【题型】解答题　【知识点】解析几何　【难度】medium
27．（2025·上海浦东新·二模）已知椭圆$C_1$的方程为$\dfrac{x^2}{3}+y^2=1$，右顶点为$A$，上顶点为$B$，椭圆$C_2$的中心位于坐标原点，两个椭圆的离心率相等.

\noindent
(1)若椭圆$C_2$的方程是$\dfrac{x^2}{a^2}+\dfrac{y^2}{2a}=1(a>0)$，焦点在$x$轴上，求$a$的值；

\noindent
(2)设椭圆$C_2$的焦点在$x$轴上，直线$AB$与$C_2$相交于点$C$、$D$，若$|CD|=3|AB|$，求$C_2$的标准方程；

\noindent
(3)设椭圆$C_2$的焦点在$y$轴上，点$P$在$C_1$上，点$Q$在$C_2$上，若存在$\triangle APQ$是等腰直角三角形，且$|AP|=|AQ|$，求$C_2$的长轴的取值范围.

\vspace{0.4cm}
【解答】
\noindent
【答案】(1)$a=6$

\noindent
(2)$\dfrac{x^2}{15}+\dfrac{y^2}{5}=1$

\noindent
(3)$[2\sqrt3,6\sqrt3]$

\vspace{0.4cm}
\noindent
【分析】(1)运用离心率公式计算即可；

\noindent
(2)先求出$|AB|=2$，得到直线$AB$的方程，设$C_2$的方程为$x^2+3y^2=\lambda(\lambda>0)$，$C(x_1,y_1)$，$D(x_2,y_2)$，直线联立，运用弦长公式得到$|CD|$，求出$\lambda=15$即可；

\noindent
(3)先设出$C_2$的方程，因为有$AP\perp AQ$且$|AP|^2=|AQ|^2$的条件，所以任取$C_1$上一点$P(x_0,y_0)$（不与点$A$重合），算出$|AP|^2$和直线的斜率$k_{AP}$，接着设出点$Q$的坐标，算出$|AQ|^2$。由于$AP\perp AQ$，得出直线$AQ$方程，进而得到$x_Q-\sqrt3$与$k_{AP}$，$y_Q$的关系，结合$|AP|^2=|AQ|^2$以及曲线方程进一步求解$\lambda$，最终得到长轴取值范围即可.

\vspace{0.4cm}
\noindent
【详解】(1)由题，椭圆$C_1$的离心率为$\dfrac{\sqrt6}{3}$，椭圆$C_2$的离心率为$\dfrac{\sqrt{a^2-2a}}{a}$，

\noindent
$\dfrac{\sqrt6}{3}=\dfrac{\sqrt{a^2-2a}}{a}$，解得$a=6$.

\noindent
(2)由题，$A(\sqrt3,0)$，$B(0,1)$，所以$|AB|=2$，直线$AB$的方程为$y=-\dfrac{\sqrt3}{3}x+1$，

\noindent
设$C_2$的方程$x^2+3y^2=\lambda(\lambda>0)$，$C(x_1,y_1)$，$D(x_2,y_2)$，

\noindent
联立直线$AB$与椭圆$C_2$的方程$\begin{cases}y=-\dfrac{\sqrt3}{3}x+1\\x^2+3y^2=\lambda\end{cases}$，代入整理得$2x^2-2\sqrt3x+3-\lambda=0$，

\noindent
$\Delta=12-8(3-\lambda)=8\lambda-12>0$，可得$\lambda>12$，

\noindent
由韦达定理得$x_1+x_2=\sqrt3$，$x_1x_2=\dfrac{3-\lambda}{2}$，

\noindent
故$|CD|=\sqrt{1+\left(-\dfrac{\sqrt3}{3}\right)^2}|x_1-x_2|=\dfrac{2}{\sqrt3}\sqrt{(x_1+x_2)^2-4x_1x_2}=\dfrac{2}{\sqrt3}\sqrt{3-2(3-\lambda)}=\dfrac{2}{\sqrt3}\sqrt{2\lambda-3}$，

\noindent
又$|CD|=3|AB|=6$，$\dfrac{2}{\sqrt3}\sqrt{2\lambda-3}=6$，解得$\lambda=15$，

\noindent
所以$C_2$的标准方程为$\dfrac{x^2}{15}+\dfrac{y^2}{5}=1$.

\noindent
(3)由题，设$C_2$的方程$3x^2+y^2=\lambda(\lambda>0)$，

\noindent
由题意，$AP\perp AQ$且$|AP|^2=|AQ|^2$，

\noindent
任取$C_1$上一点$P(x_0,y_0)$（不与点$A$重合），则$|AP|^2=(x_0-\sqrt3)^2+y_0^2$，$k_{AP}=\dfrac{y_0}{x_0-\sqrt3}$，

\noindent
设$Q(x_Q,y_Q)$，则$|AQ|^2=(x_Q-\sqrt3)^2+y_Q^2$，

\noindent
直线$AQ$的方程$x=\dfrac{1}{k_{AQ}}y+\sqrt3=-k_{AP}y+\sqrt3$，故$x_Q-\sqrt3=-k_{AP}y_Q$，

\noindent
代入得$|AQ|^2=(x_Q-\sqrt3)^2+y_Q^2=(k_{AP}^2+1)y_Q^2=\dfrac{(x_0-\sqrt3)^2+y_0^2}{(x_0-\sqrt3)^2}y_Q^2=\dfrac{|AP|^2}{(x_0-\sqrt3)^2}y_Q^2$，

\noindent
因为$|AP|^2=|AQ|^2$，解得$y_Q^2=(x_0-\sqrt3)^2$，

\noindent
由对称性，不妨设$y_Q=x_0-\sqrt3$，代回直线$AQ$方程可解得$Q(\sqrt3-y_Q,x_0-\sqrt3)$，

\noindent
而点$Q$位于$C_2$上，所以$\lambda=3(\sqrt3-y_Q)^2+(x_0-\sqrt3)^2=3(y_0^2-2\sqrt3y_0+3)+x_0^2-2\sqrt3x_0+3=(x_0^2+3y_0^2)+12-2\sqrt3(x_0+3y_0)$，

\noindent
$P(x_0,y_0)$为$C_1$上一点，所以$x_0^2+3y_0^2=3$为定值，化简得$\lambda=15-2\sqrt3(x_0+3y_0)$，

\noindent
设$x_0+3y_0=b$，$P(x_0,y_0)$为$C_1$上一点，则$\begin{cases}\dfrac{x_0^2}{3}+y_0^2=1\\x_0+3y_0=b\end{cases}$有解，

\noindent
整理得$12y_0^2-6by_0+b^2-3=0$，$\Delta=36b^2-48(b^2-3)=12(12-b^2)\ge0$，

\noindent
解得$b\in[-2\sqrt3,2\sqrt3]$，所以$\lambda=15-2\sqrt3b\in[3,27]$，

\noindent
故$C_2$的长轴$2\sqrt\lambda\in[2\sqrt3,6\sqrt3].$

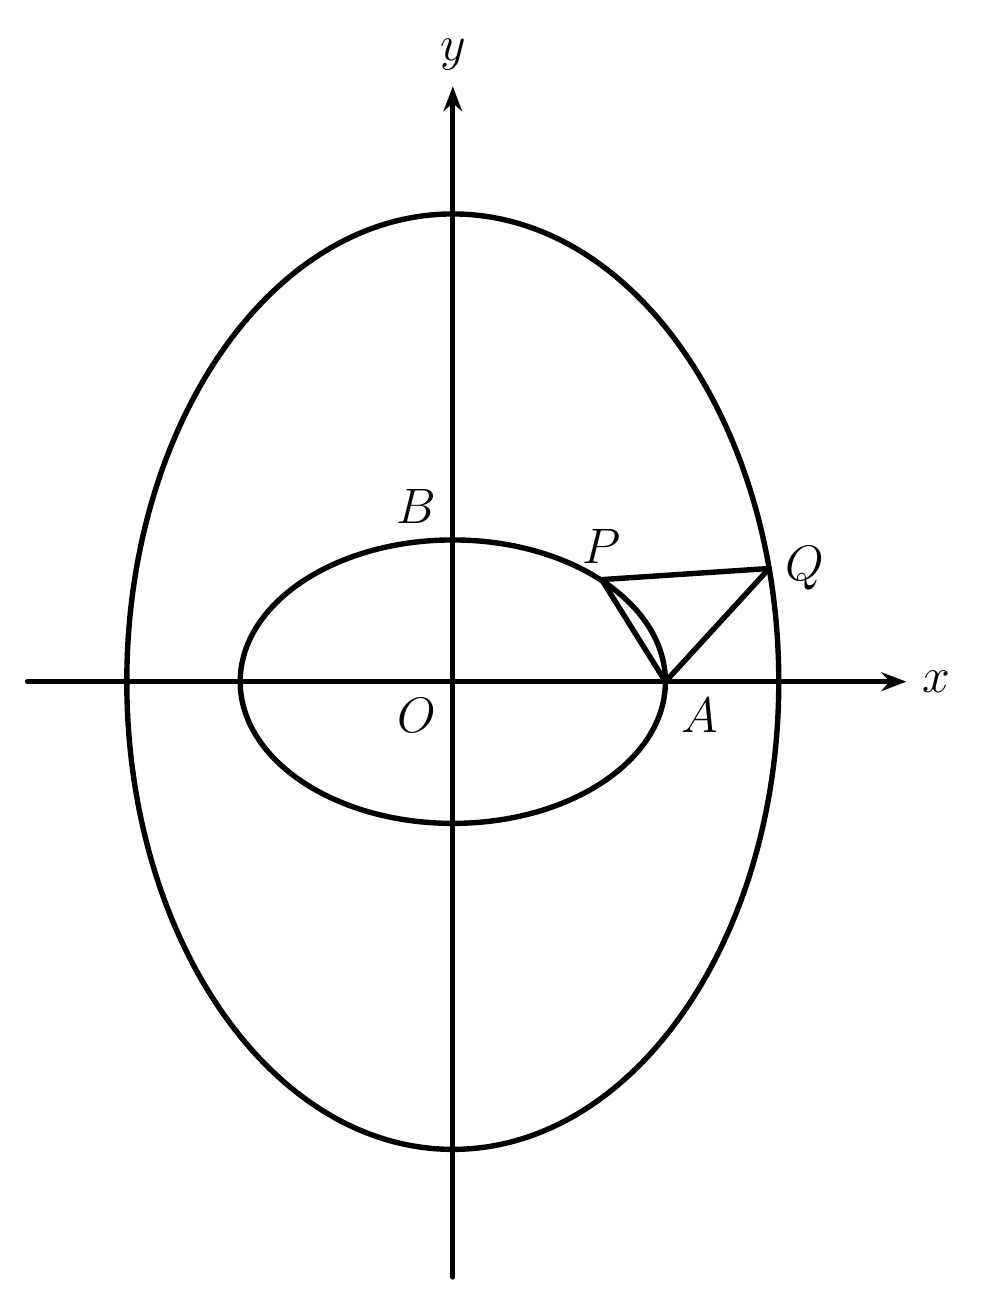